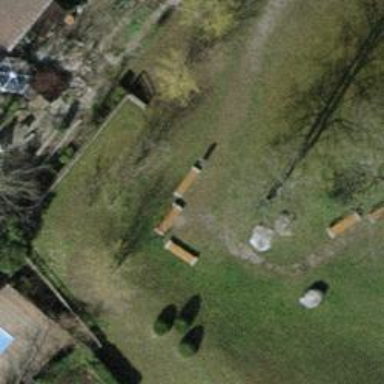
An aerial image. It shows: Brown bench.